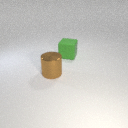
large green rubber cube behind large brown metal cylinder